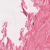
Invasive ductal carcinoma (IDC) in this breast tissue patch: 0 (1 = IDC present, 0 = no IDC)